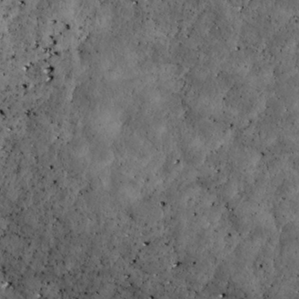
Label: non_frost